Question: I am using d3js to render a time series data. Everything works fine but the graph shows up like below. Anyone know if this is a know issue or something else? I checked the data and there are no error that make it draw a loop.

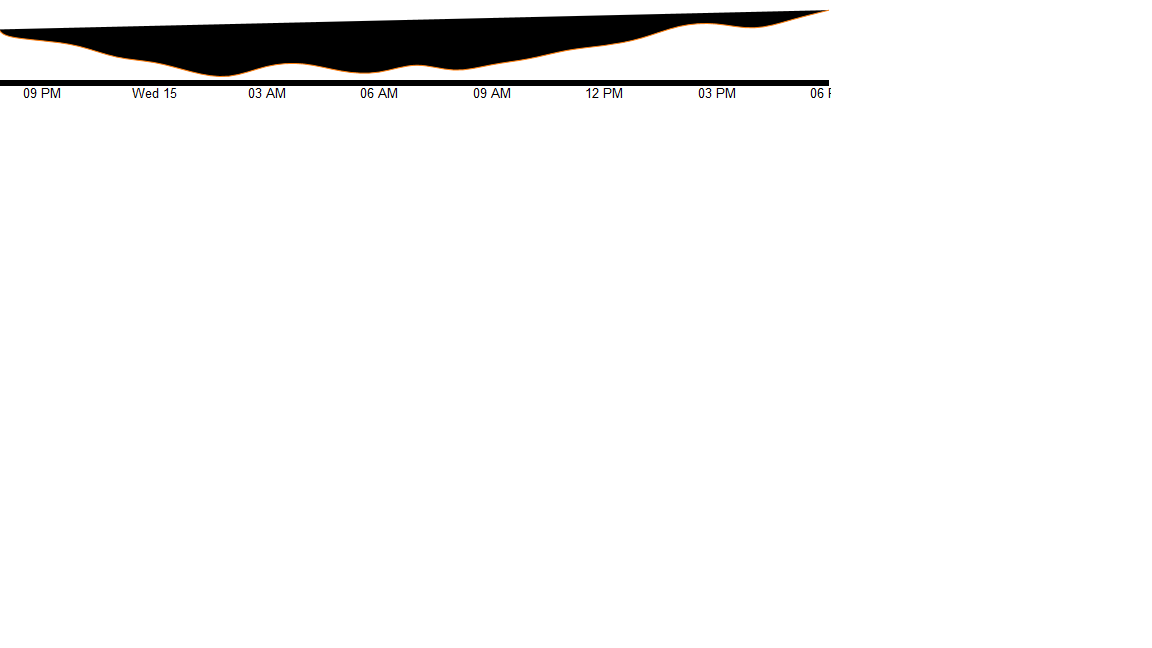
Answer: The path is being filled black by default. The css for the 'path' object should be:
'''
.curve {
fill: none;
stroke: black;
stroke-width: 2px;
}
'''
(Of course, you need to use a selector that actually finds the curve. ".curve" is just a placeholder.)
You can alternately do this in code:
'''
...
.append(path)
.attr("d", path)
.style("fill", "none")
.style("stroke", "black")
.style("stroke-width", "2px");
'''